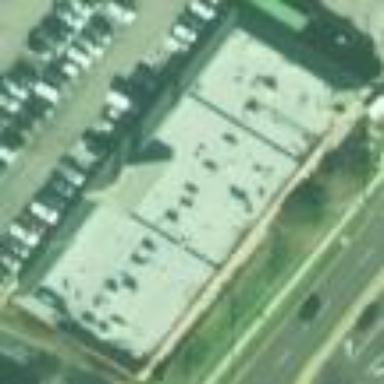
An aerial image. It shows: Retail building.